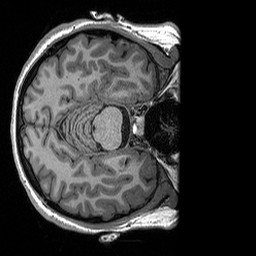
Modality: T1w
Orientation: axial
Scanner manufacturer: siemens
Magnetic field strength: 3 T
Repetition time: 2.3 s
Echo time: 0.00298 s